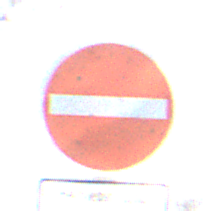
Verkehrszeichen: VerbotDerEinfahrt
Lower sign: BesondereFahrzeugeUndTransportgueter9
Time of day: MorningAfternoon
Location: Outdoor (Suburban)
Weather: PartlyCloudy
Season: NotSpecified
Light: Natural